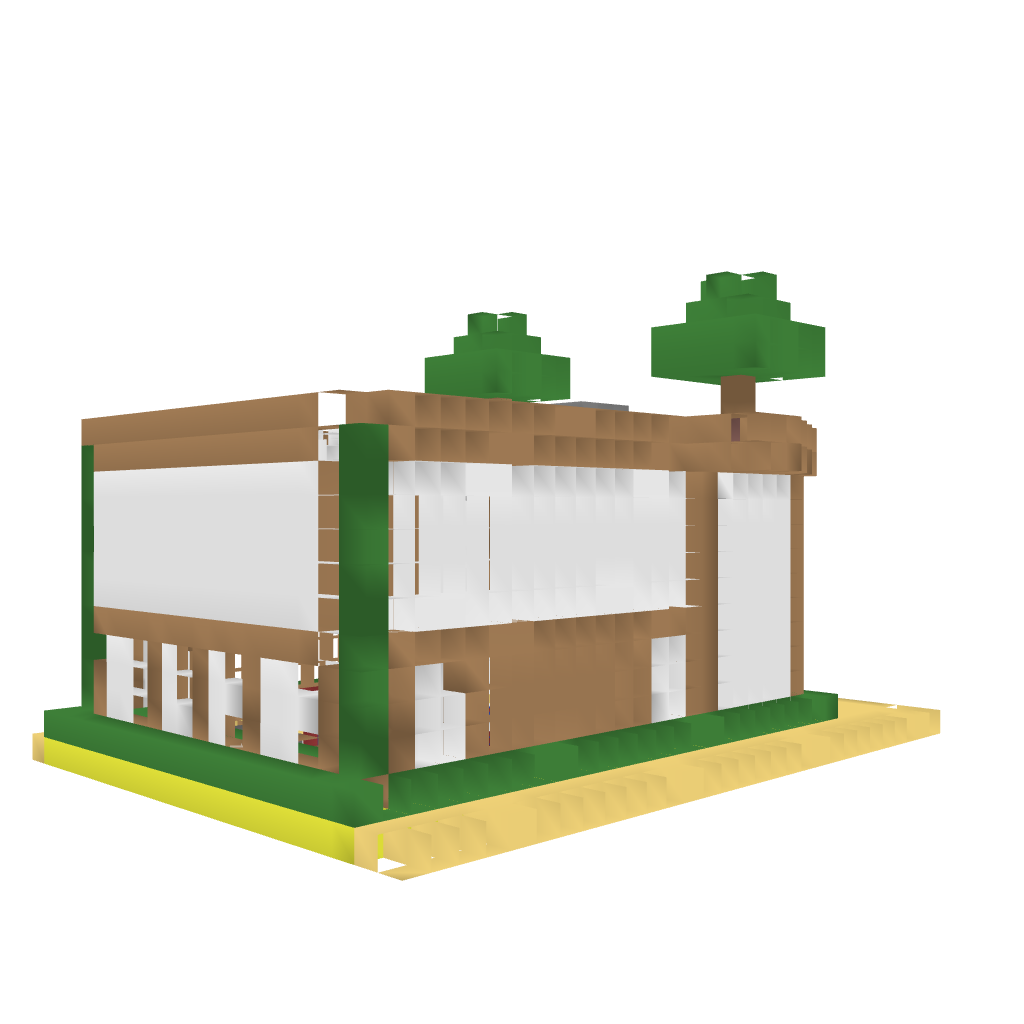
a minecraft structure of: Modern House/Penthouse good quality